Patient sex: M
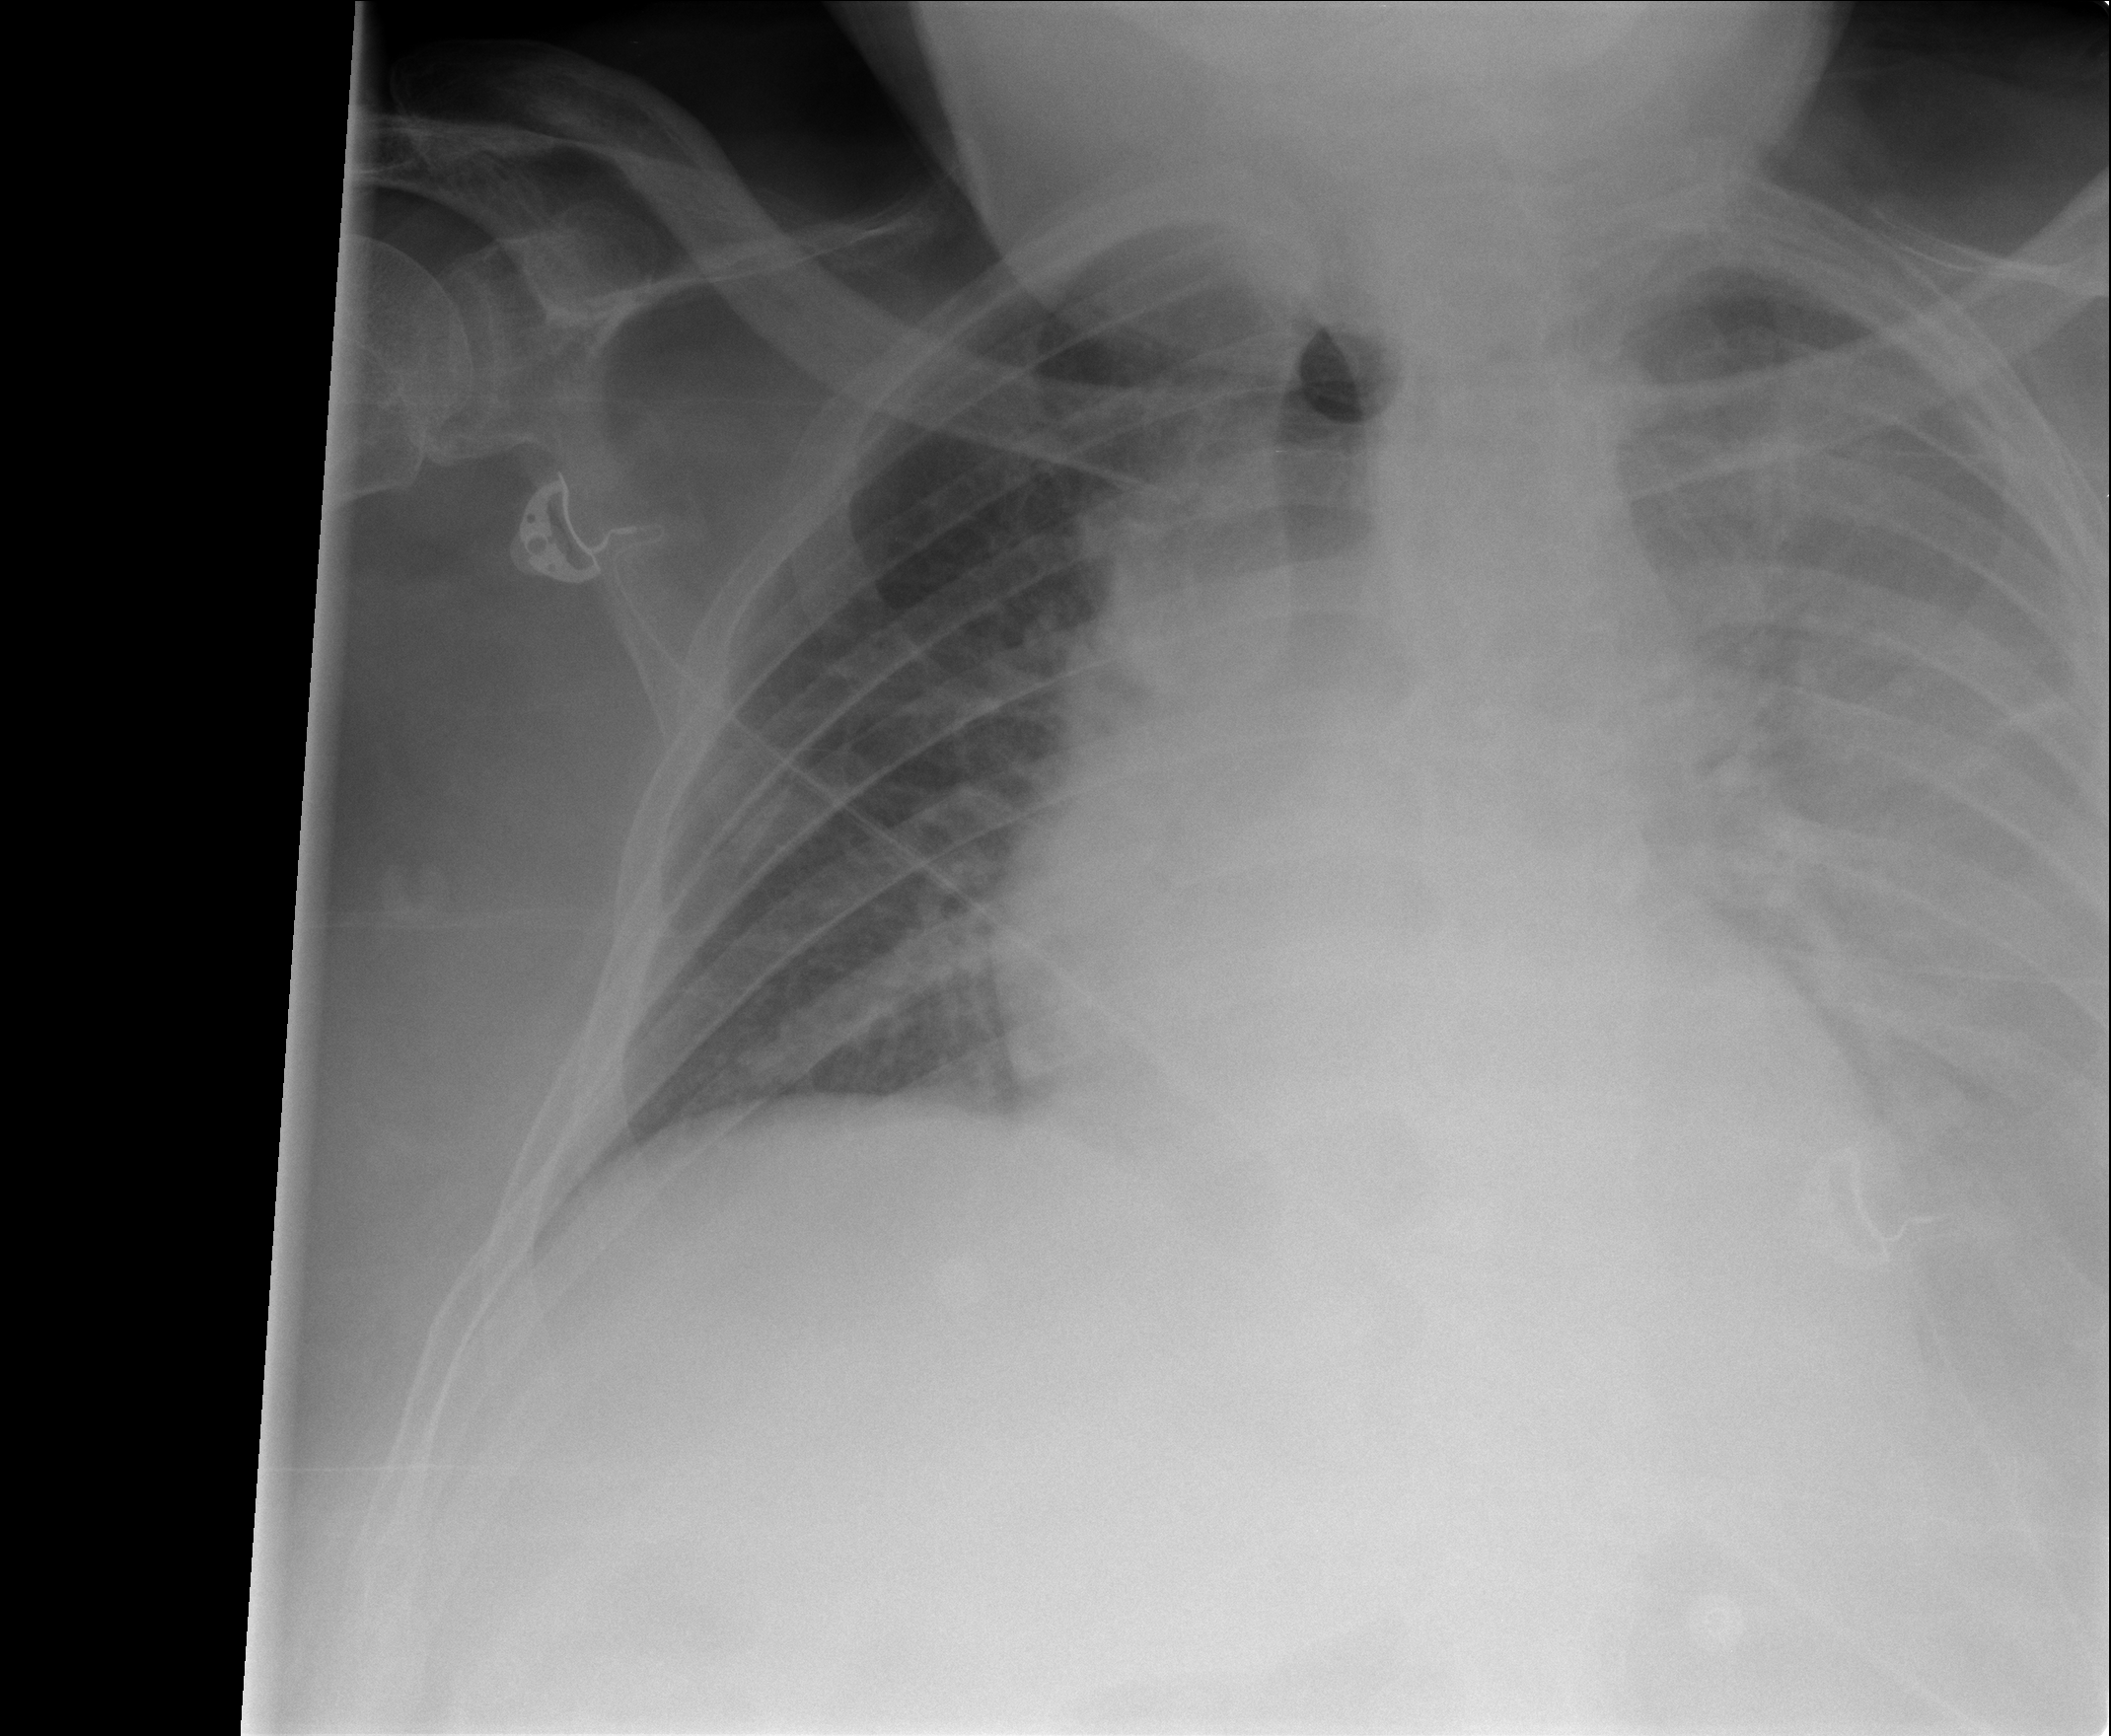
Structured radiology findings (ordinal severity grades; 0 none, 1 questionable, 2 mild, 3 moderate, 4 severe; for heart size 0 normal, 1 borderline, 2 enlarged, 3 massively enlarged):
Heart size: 2
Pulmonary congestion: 0
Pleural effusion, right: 0
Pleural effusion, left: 4
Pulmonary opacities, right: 0
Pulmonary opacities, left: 1
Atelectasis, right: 0
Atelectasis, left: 3